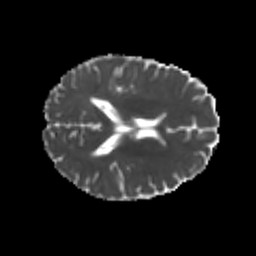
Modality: MD
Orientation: axial
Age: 21
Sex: female
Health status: healthy
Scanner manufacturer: philips
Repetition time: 7.387 s
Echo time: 0.08599 s